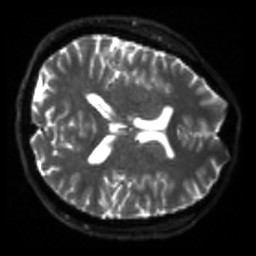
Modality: sbref
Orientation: axial
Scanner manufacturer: siemens
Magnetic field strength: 3 T
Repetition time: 4 s
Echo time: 0.0594 s